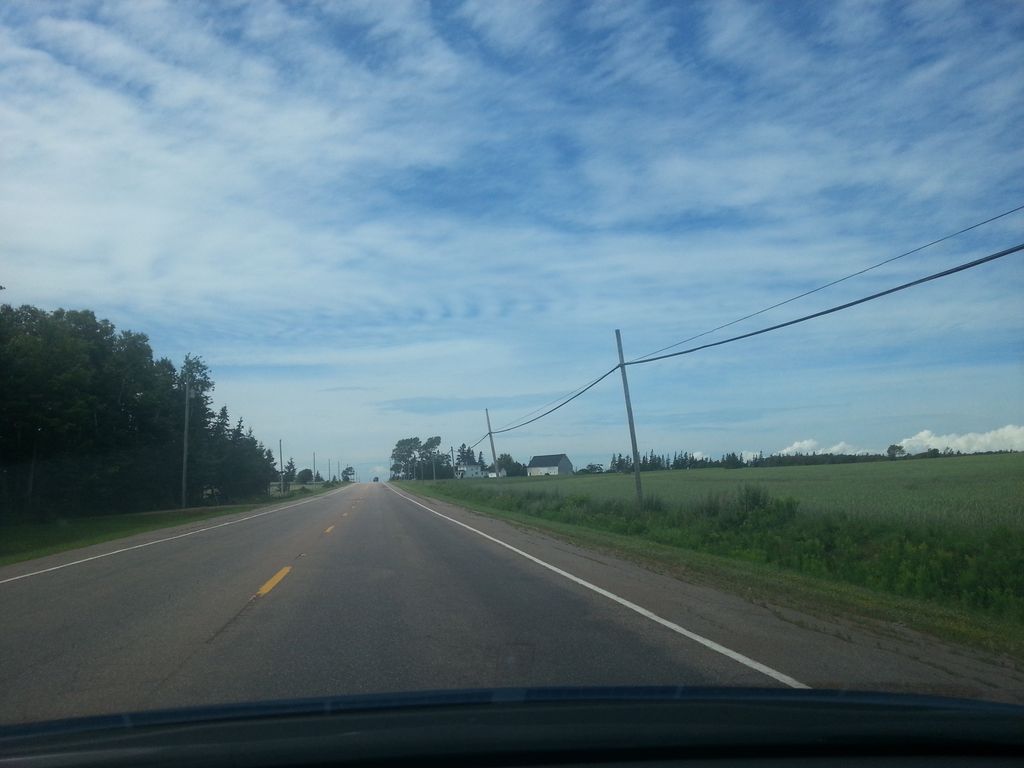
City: charlottetown